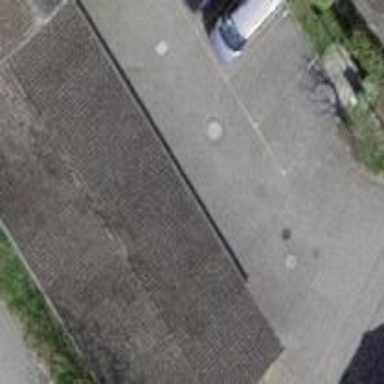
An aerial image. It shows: Garages with tile roofs.